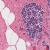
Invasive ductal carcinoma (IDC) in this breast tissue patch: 0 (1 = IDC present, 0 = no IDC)